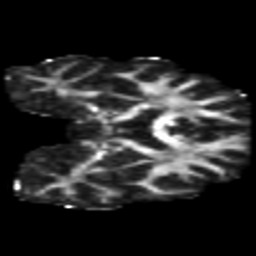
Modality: FA
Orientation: coronal
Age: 29
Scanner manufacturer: philips
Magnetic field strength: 3 T
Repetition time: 8.6 s
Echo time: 0.127 s